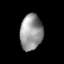
Tissue: lung
Cell type: Fibroblasts
Senescence score: 0.62
Nuclear area (px): 788
Mean DAPI intensity: 149.151